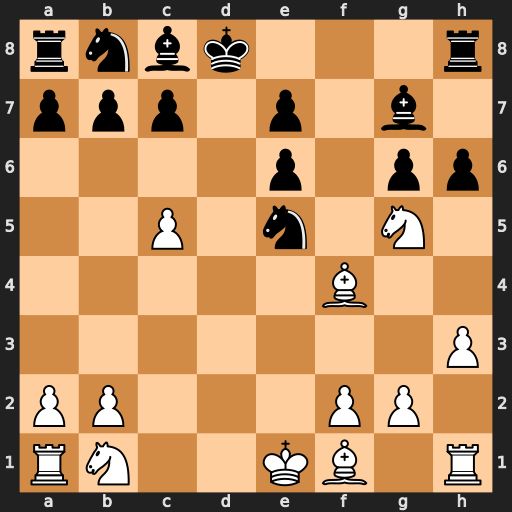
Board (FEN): rnbk3r/ppp1p1b1/4p1pp/2P1n1N1/5B2/7P/PP3PP1/RN2KB1R
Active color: w
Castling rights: KQ
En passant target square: -
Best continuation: Bxe5 Bxe5 Nf7+ Ke8 Nxe5